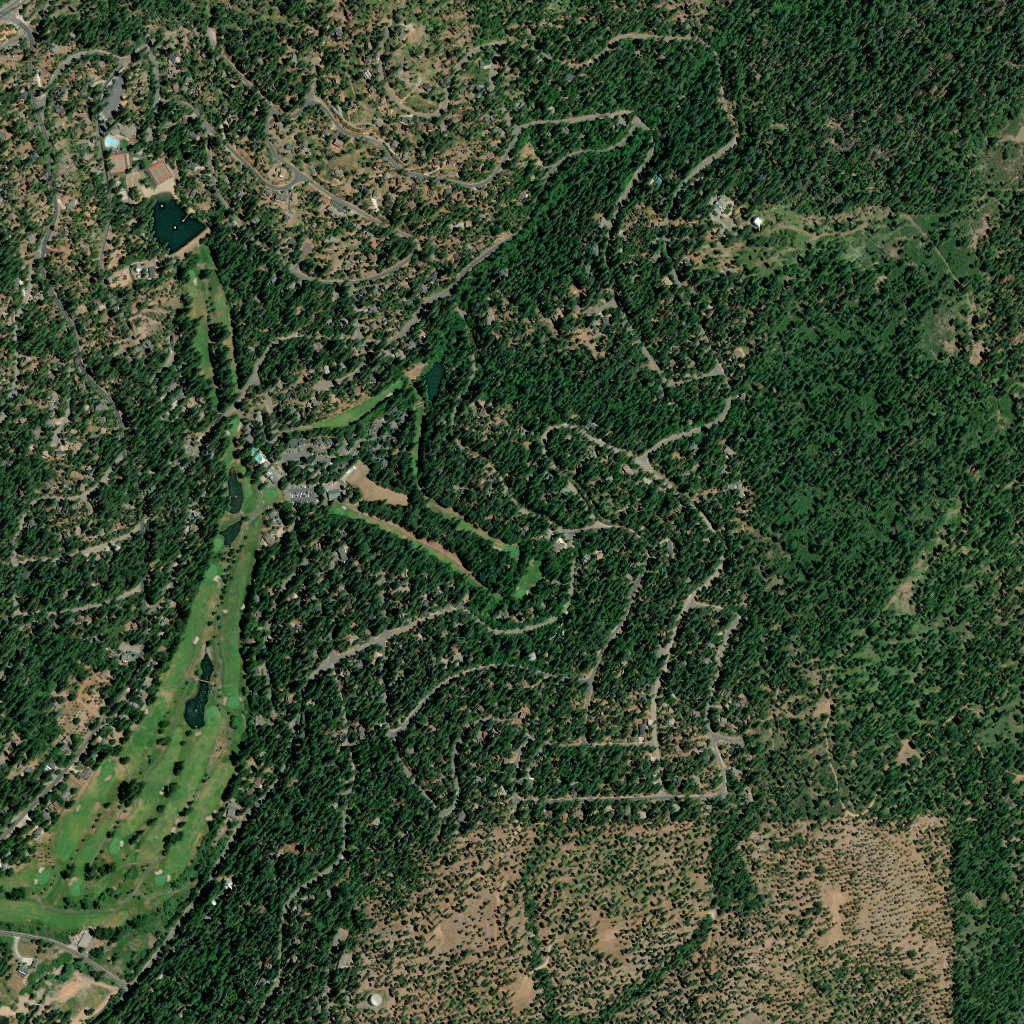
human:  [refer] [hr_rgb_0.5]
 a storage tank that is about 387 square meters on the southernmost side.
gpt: <box>[[36, 97, 37, 98, 0]]</box>